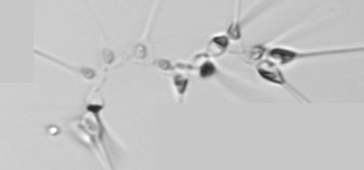
Label: Asterionellopsis_glacialis